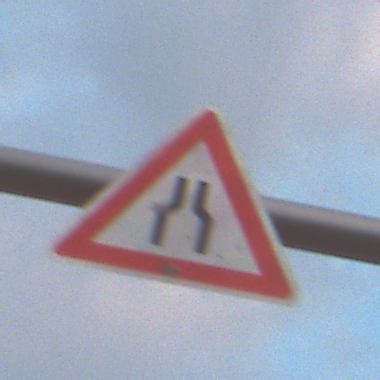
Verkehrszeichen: VerengteFahrbahn
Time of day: SunriseSunset
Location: Outdoor (Nature)
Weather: PartlyCloudy
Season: NotSpecified
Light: Natural